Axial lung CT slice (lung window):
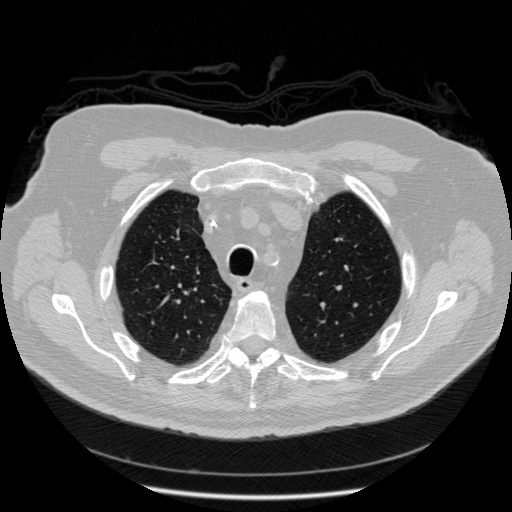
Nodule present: no